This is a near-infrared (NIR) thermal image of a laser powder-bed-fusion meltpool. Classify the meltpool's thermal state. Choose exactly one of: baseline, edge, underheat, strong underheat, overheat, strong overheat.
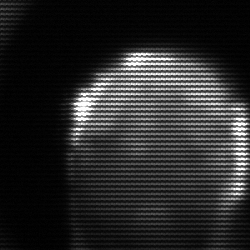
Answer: edge